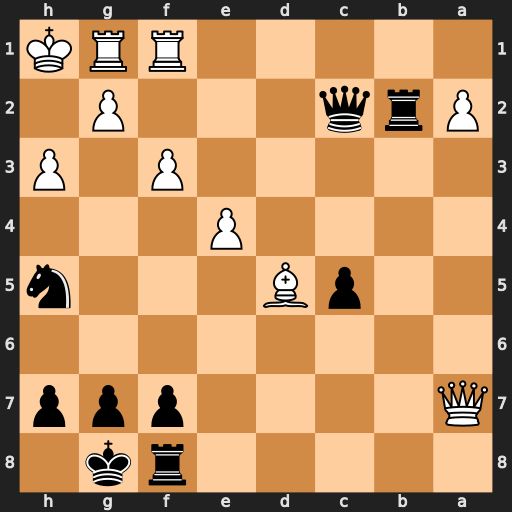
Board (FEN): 5rk1/Q4ppp/8/2pB3n/4P3/5P1P/Prq3P1/5RRK
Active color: b
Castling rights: -
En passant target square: -
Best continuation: Ng3+ Kh2 Nxf1+